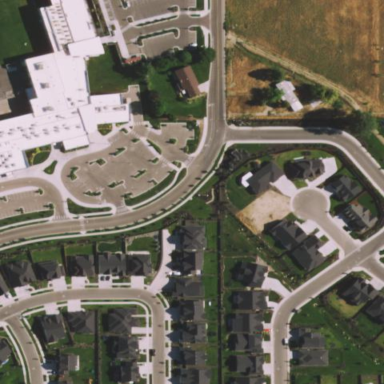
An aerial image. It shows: Sidewalk.